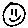
Label: smiley face